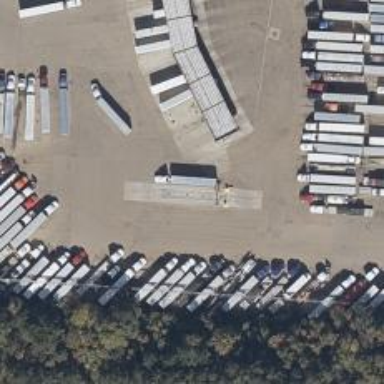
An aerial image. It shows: Weighbridge facility.